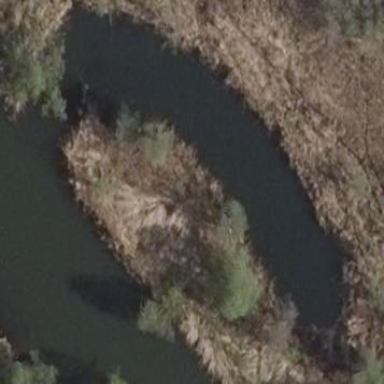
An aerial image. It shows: Oxbow water feature in natural setting.